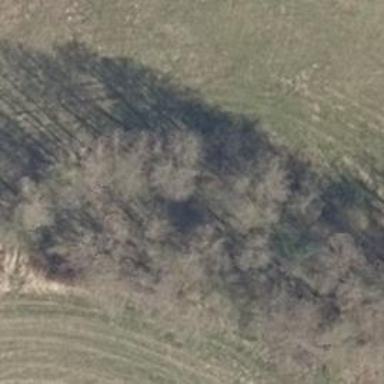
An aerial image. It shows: Hunting stand.